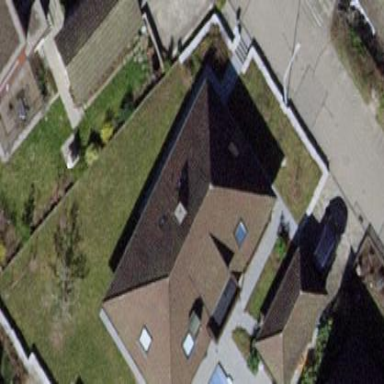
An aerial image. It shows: Detached building with hipped roof shape.